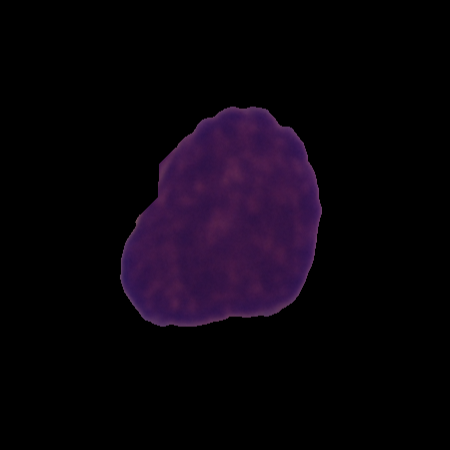
Label: cancer